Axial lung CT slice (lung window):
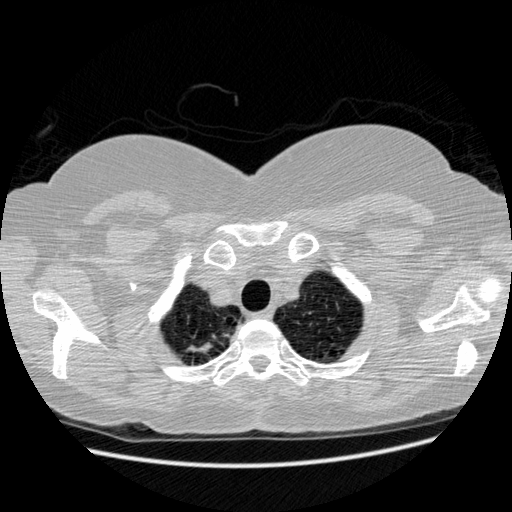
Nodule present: no